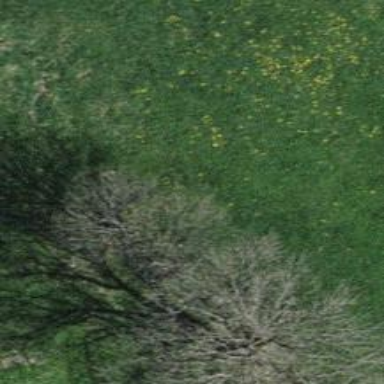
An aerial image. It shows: Row of deciduous broadleaved trees.